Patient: sex M, age 59
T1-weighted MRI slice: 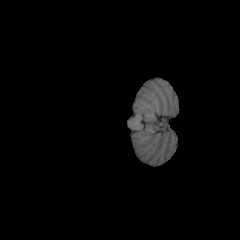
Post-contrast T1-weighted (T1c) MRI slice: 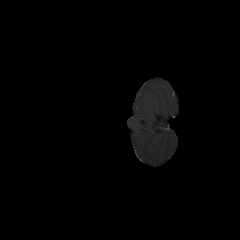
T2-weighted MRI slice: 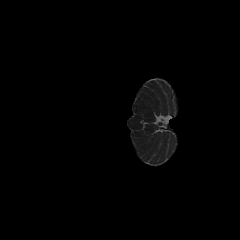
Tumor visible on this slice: no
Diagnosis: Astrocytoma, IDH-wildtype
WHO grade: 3